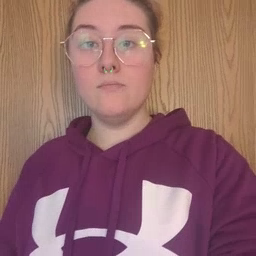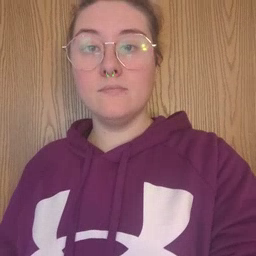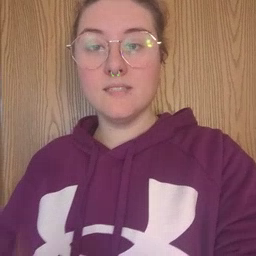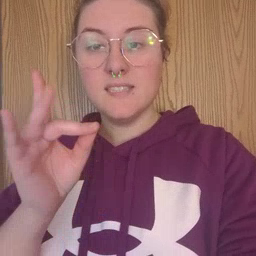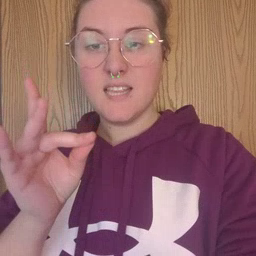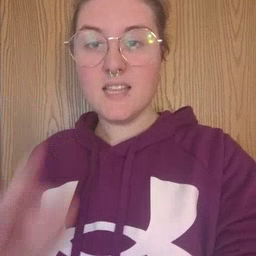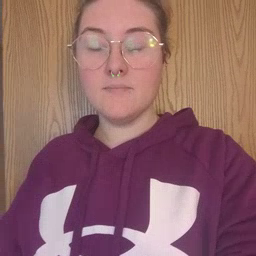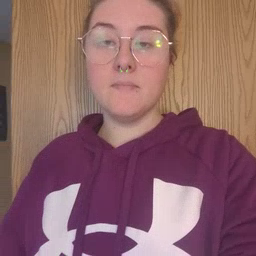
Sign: sticky